Question: I am very new to SQL and am having difficulty figuring out hot to divide row1 (101) by row2 (576).

'''
COUNT
101
576
'''
I want the output to be a single value expressed to 2 decimal places.
Any tips?
Thanks for the help
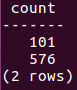
Answer: For two rows, it's easy.
If you have a big input table, and you want to divide the first row by the second, the third row by the fourth, etc, then you need an ordering column to save yourself.
So, with a two-row table (remember, tables are never ordered), you just rely on the fact that you divide the smaller number by the bigger number.
Here goes:
'''
WITH
-- your input ...
input(counter) AS ( -- count is reserved word, use another name ...
SELECT 101
UNION ALL SELECT 576
)
-- cheat and just divide the smaller by the bigger
-- as "@Gordon Linoff" suggests
-- force a float division by adding a non-integer operand
-- and hard-cast it to DECIMAL(5,2)
SELECT
CAST(
MIN(counter) * 1.00 / MAX(counter)
AS DECIMAL(5,2)
) AS result
FROM input;
-- out result
-- out ----------
-- out 0.18
'''
If, however, you have many rows, and you always need to divide the first row by the second, the third row by the fourth, that is, each odd row in the order by the next even row in the order, then you need an ordering column.
Is your problem just what you suggested, or is there more to it?